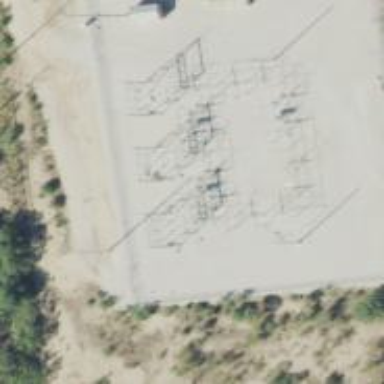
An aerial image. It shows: Power tower.